Question: How can I modify the red/yellow/green window buttons for close/minimize/zoom in Mac OS X? There must be an editable resource or plist somewhere.
Here are the buttons I'm talking about:

For red/green colorblind individuals, those colors can be maddening. I wish they chose the actual bluish shade of green used in a traffic light instead of the puke grass green. That grassy green is indeterminable from the red.
Changing the theme to graphite is a poor alternative, so any other method is much preferred.
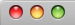
Answer: Okay, after a long and seemingly endless research cycle, I've located where the window buttons are stored. They're in a file called 'ArtFile.bin' in '/System/Library/PrivateFrameworks/CoreUI.framework/Versions/A/Resources/'.
Also, a guy named <URL> to get to its contents. The second link is the code repository for the utility.
- <URL>
Here's the <URL> to extract and then rebuild the resource as described on the MacThemes forum by a user named :
> - - - To decode ArtFile.bin and compile a folder Resources Disconnected Classified:- ./artFileTool -d ArtFile.bin ResourcesDisconnectedClassified-- or -- To decode ArtFile.bin and compile a folder Named Connected Images:- Edit your files with PhotoShop, for example...To re-encode the Resources Disconnected Classified:- ./artFileTool -e ResourcesDisconnectedClassified ArtFile.bin ArtFile.new.bin -- or -- To re-encode the Named Connected Images:-
---
- - - -
---
- - - - - - - ./artFileTool -e -c NamedConnectedImages ArtFile200.bin ArtFile200.new.bin- Make sure to check the size of the newly created file. (4.0-5.2 mb)- -
I hope this helps anyone who got as frustrated as I did at how difficult it is discovering basic information about the inner workings of OS X.